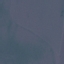
Land use / land cover: SeaLake